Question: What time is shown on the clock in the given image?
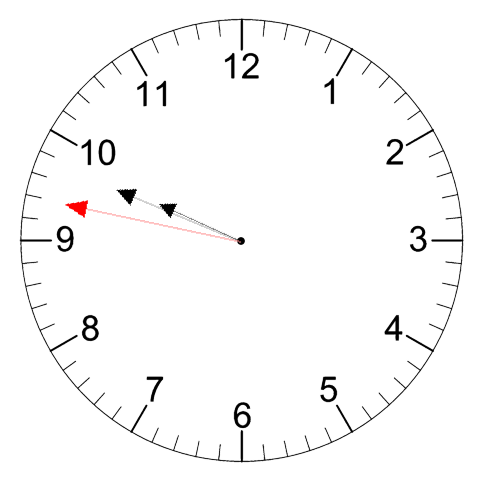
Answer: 09:48:47